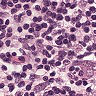
Metastatic tissue present: no